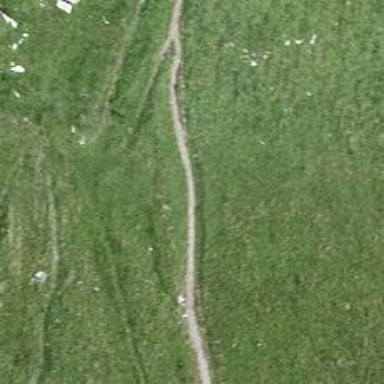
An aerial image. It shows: Path with excellent trail visibility.